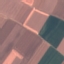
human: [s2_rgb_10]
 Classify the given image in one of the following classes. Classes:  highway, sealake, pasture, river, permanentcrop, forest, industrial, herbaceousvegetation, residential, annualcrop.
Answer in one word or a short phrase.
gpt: AnnualCrop